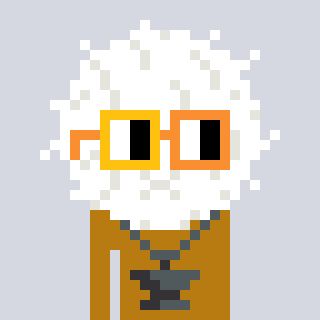
a pixel art character with square yellow and orange glasses, a cottonball-shaped head and a gold-colored body on a cool background